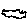
Label: cloud